Current action and preconditions to check: trajectory_clear

Your task: For each precondition in the list above, predict whether it will hold at this action.

Consider the current scene as observed from the mobile robot's camera, and analyze the predicted future states of all dynamic agents (e.g., people, animals, vehicles, or any moving entities) within the NEXT SECOND.

IMPORTANT: Only answer "very likely" if you are absolutely certain—based on strong, clear evidence—that a dynamic agent will violate the precondition in the predicted future state. Do NOT answer "very likely" for unlikely, ambiguous, or low-probability risks.

Ask yourself for each precondition: Is there a high probability, with clear and convincing evidence, that the predicted future states of any dynamic agent will interfere with the predicted future state of the currently executing action within the NEXT SECOND, causing that precondition to fail?

Assess the risk level based on these predictions. Use "likely" or "very likely" if motions create a clear risk of interference.

Use "neutral" or "improbable" if agents are nearby but their predicted paths are clearly diverging or non-conflicting.

Failure Risk Categories: "very improbable", "improbable", "neutral", "likely", "very likely"

Answer Format: Output ONLY the probability_of_failure value from these categories: "very improbable", "improbable", "neutral", "likely", "very likely"

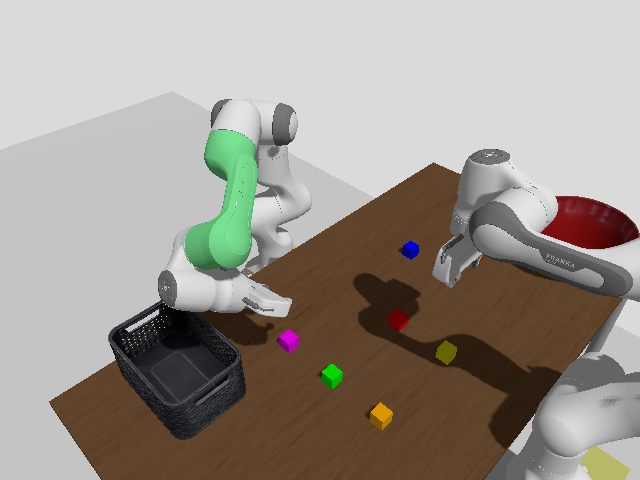

Answer: very improbable